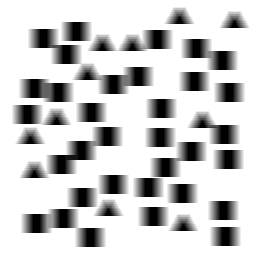
Squares: 33
Triangles: 11
Stars: 0
Total shapes: 44